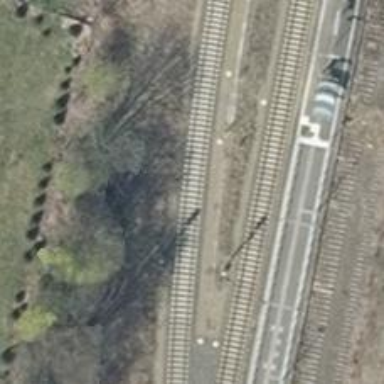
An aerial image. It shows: Railway signal.